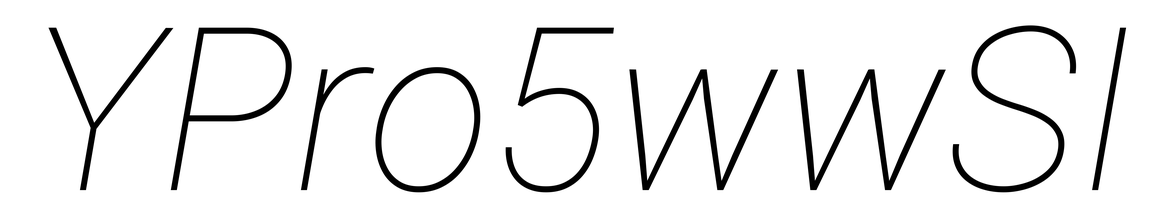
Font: Roboto-Italic_Thin_Italic